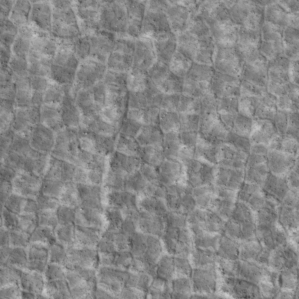
Label: non_frost